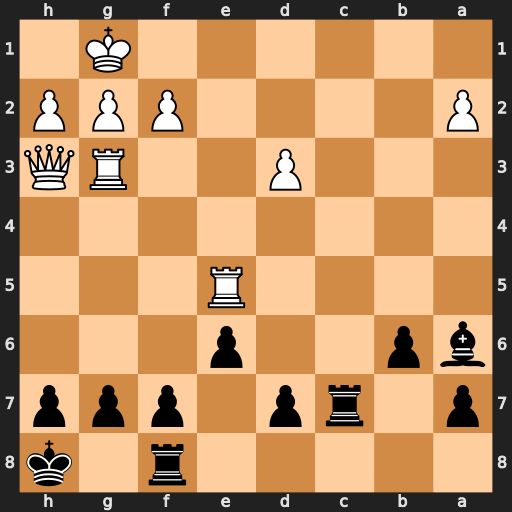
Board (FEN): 5r1k/p1rp1ppp/bp2p3/4R3/8/3P2RQ/P4PPP/6K1
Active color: b
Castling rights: -
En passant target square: -
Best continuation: Rc1+ Re1 Rxe1#